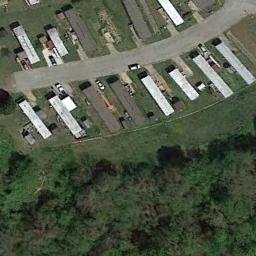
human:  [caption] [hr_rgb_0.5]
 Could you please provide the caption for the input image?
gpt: Lots of trees are beside the mobile home park .

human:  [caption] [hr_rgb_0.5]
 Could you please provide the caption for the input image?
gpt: The mobile home park is on the grass next to some trees .

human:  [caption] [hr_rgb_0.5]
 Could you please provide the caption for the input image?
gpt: The mobile home park has some neatly arranged mobile homes along the road and a grove of trees is next to the mobile home park .

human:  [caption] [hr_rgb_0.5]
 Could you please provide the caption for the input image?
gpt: Here is a road with mobile homes on both sides .

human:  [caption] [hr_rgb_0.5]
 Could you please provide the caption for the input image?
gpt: There are some buildings and green trees in the mobile home park .